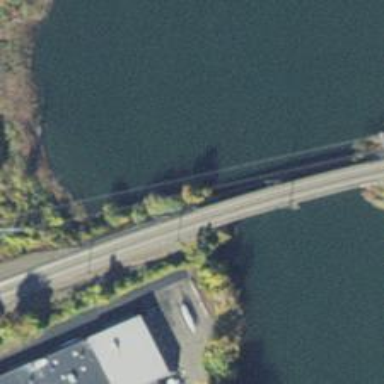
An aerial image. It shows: Bridge over electrified railway with contact line.